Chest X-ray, AP view. Patient: 59 years old, sex M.
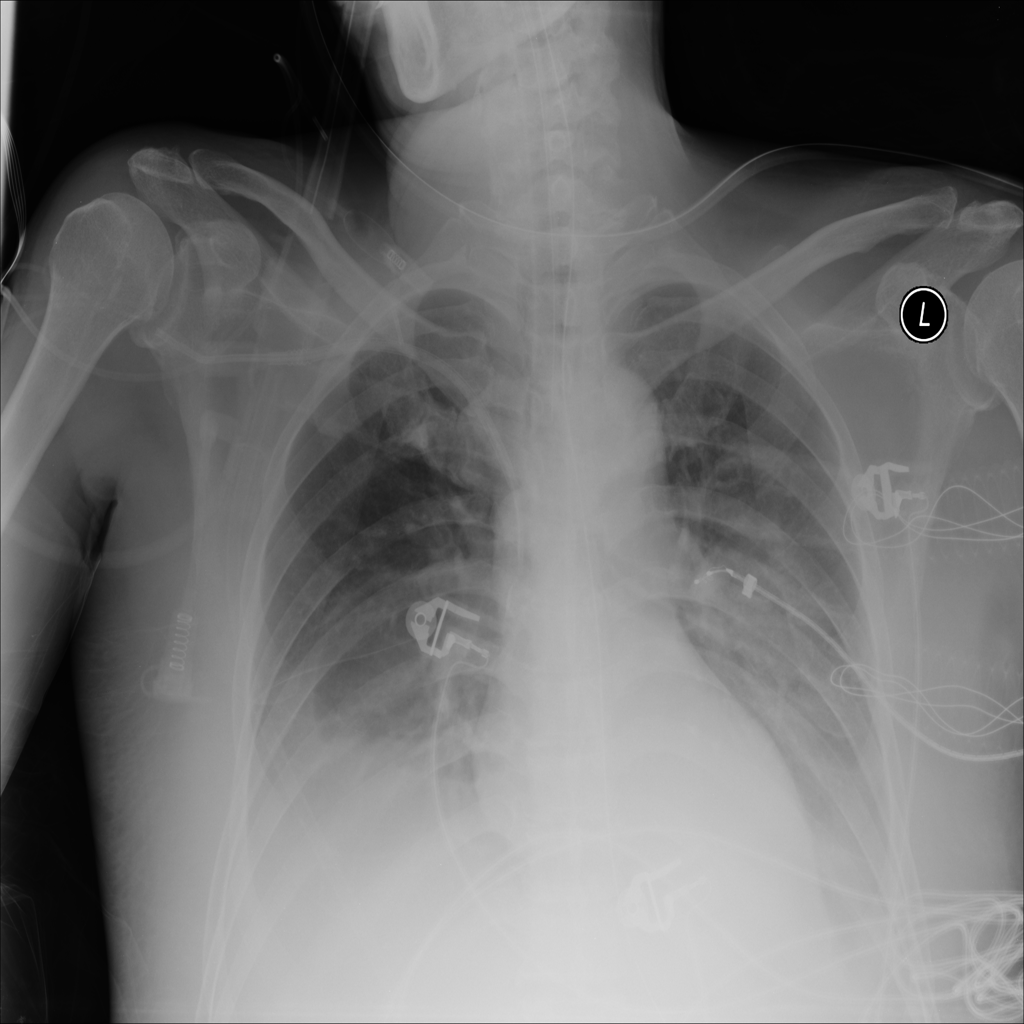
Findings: Consolidation, Effusion, Infiltration